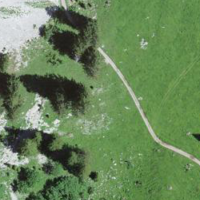
EUNIS habitat code: 31
Species observed at this site:
Pimpinella major
Parnassia palustris